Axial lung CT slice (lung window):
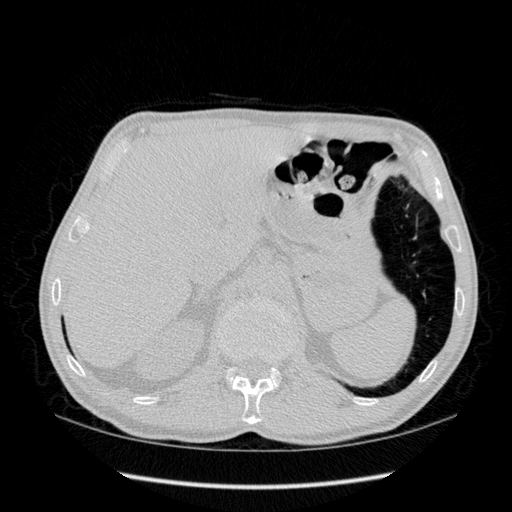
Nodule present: no